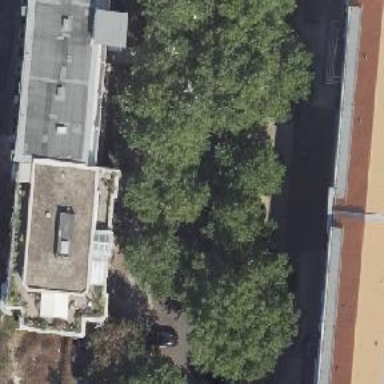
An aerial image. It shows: Deciduous broadleaved tree.